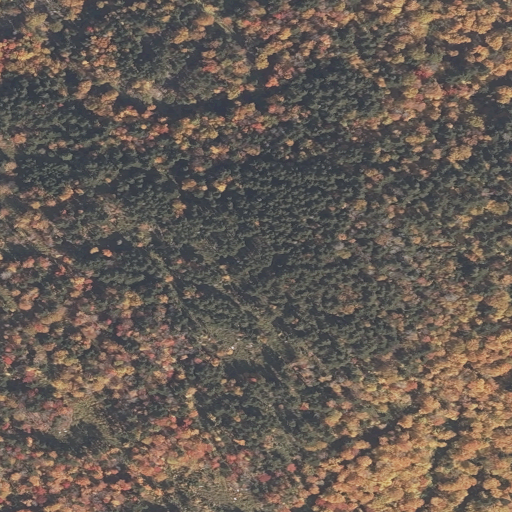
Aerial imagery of mountain in Maine named Round Mountain containing mixed forest, evergreen forest, and deciduous forest